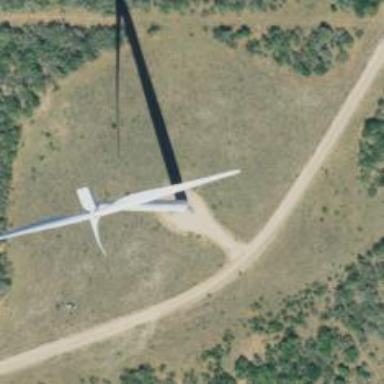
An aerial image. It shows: Wind generator powered by horizontal axis wind turbine.